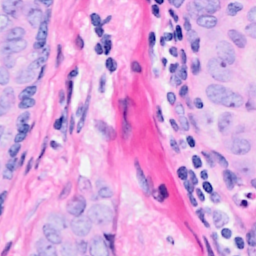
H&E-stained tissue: Breast